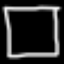
Label: square